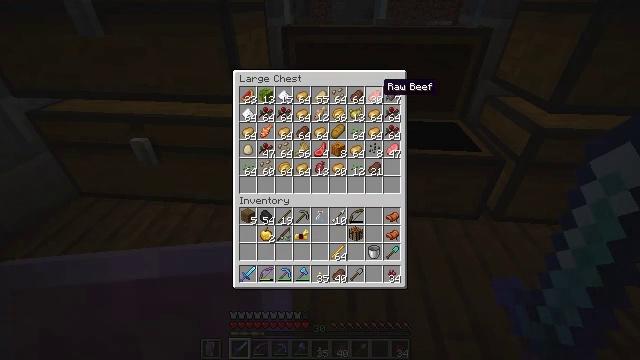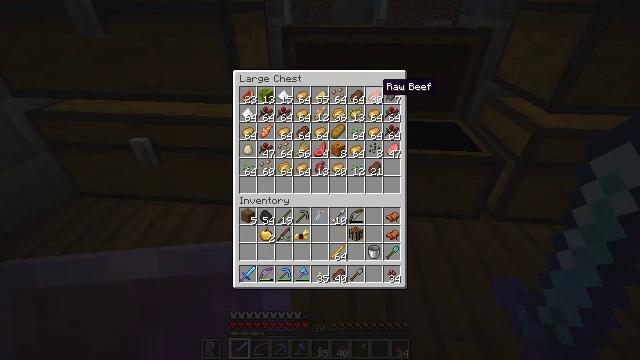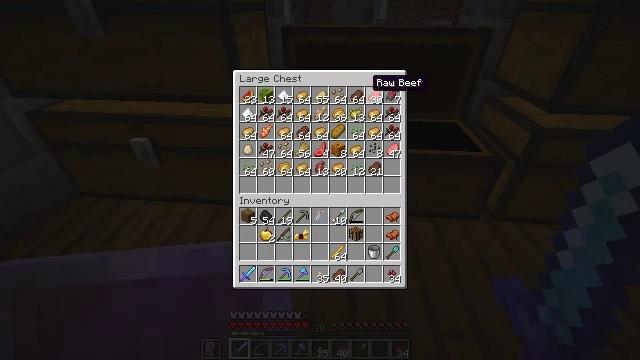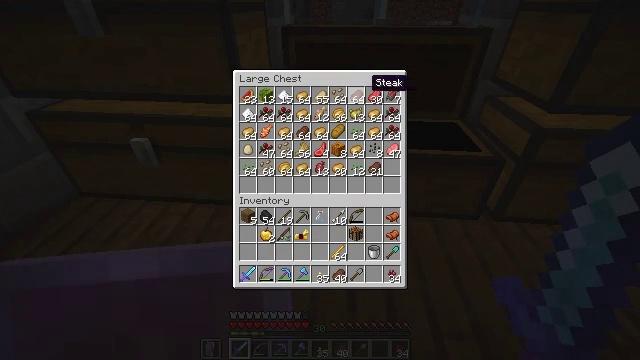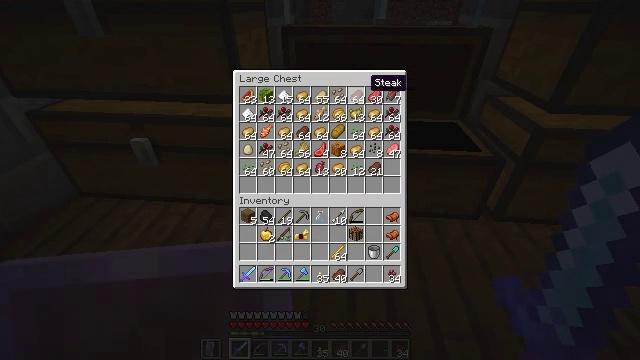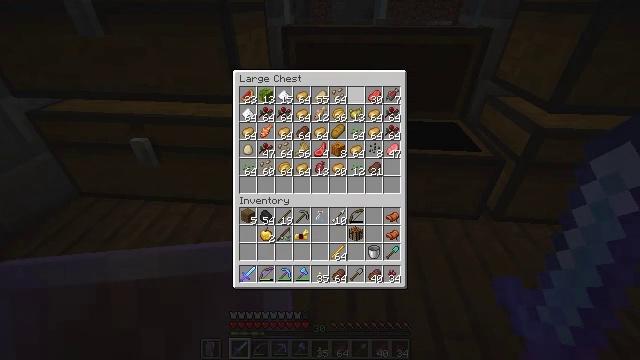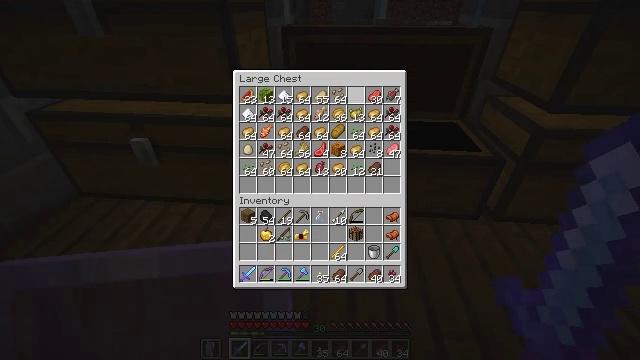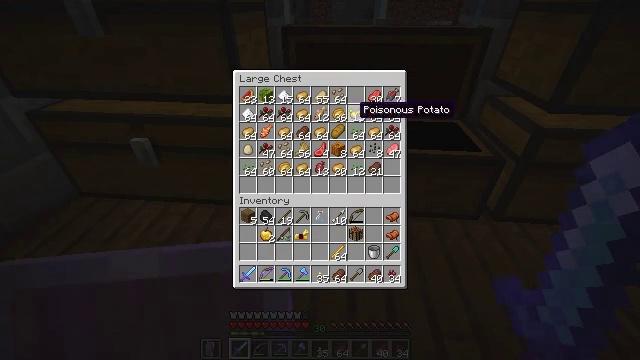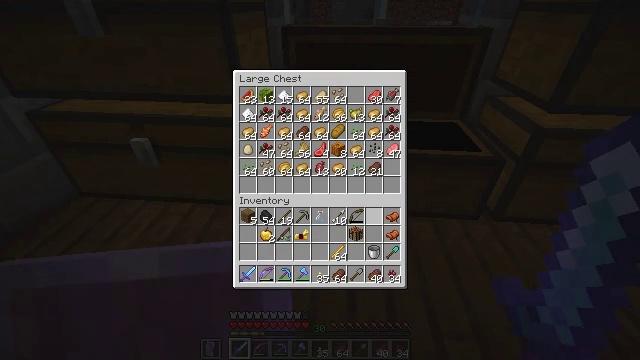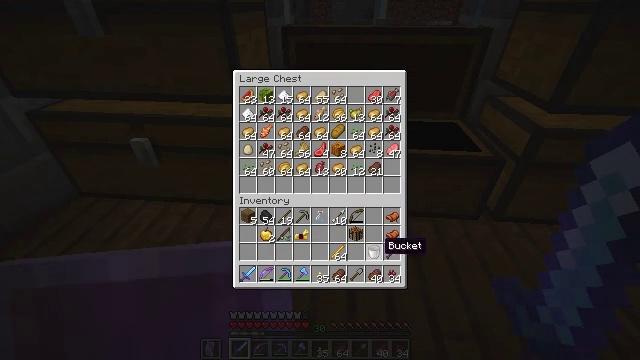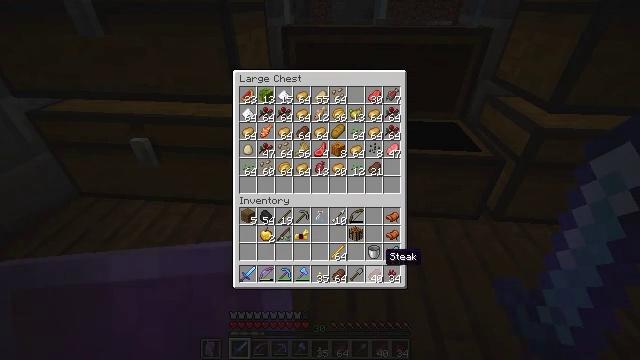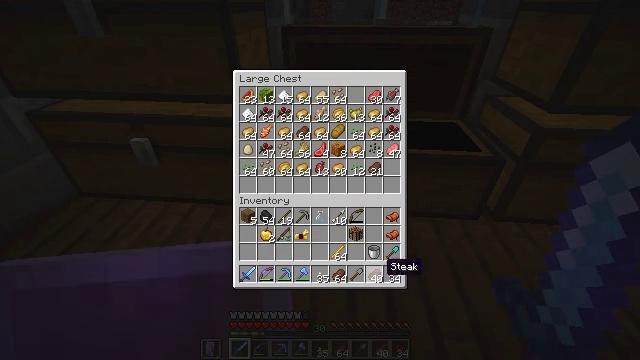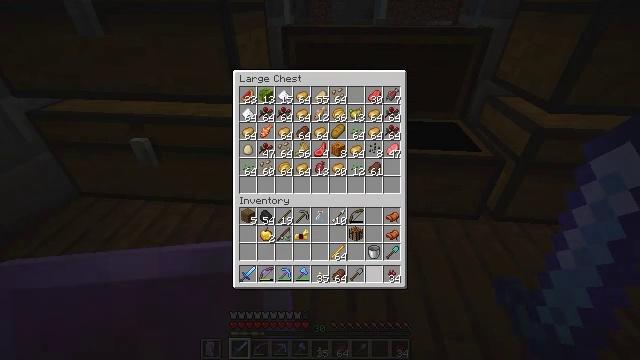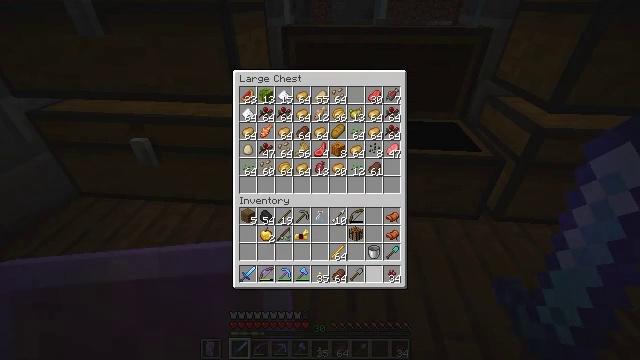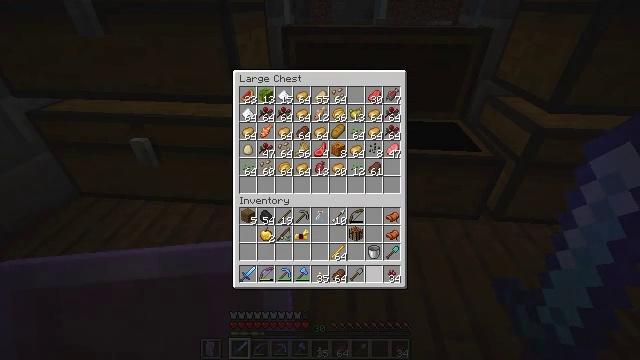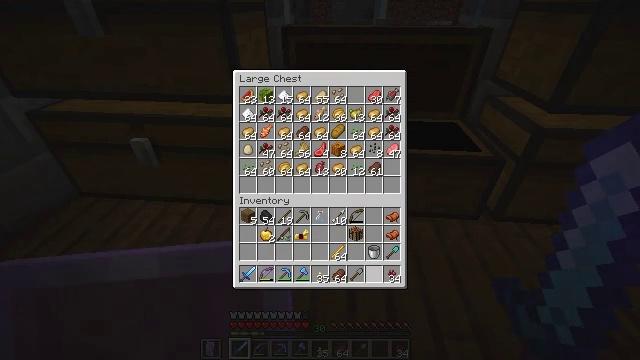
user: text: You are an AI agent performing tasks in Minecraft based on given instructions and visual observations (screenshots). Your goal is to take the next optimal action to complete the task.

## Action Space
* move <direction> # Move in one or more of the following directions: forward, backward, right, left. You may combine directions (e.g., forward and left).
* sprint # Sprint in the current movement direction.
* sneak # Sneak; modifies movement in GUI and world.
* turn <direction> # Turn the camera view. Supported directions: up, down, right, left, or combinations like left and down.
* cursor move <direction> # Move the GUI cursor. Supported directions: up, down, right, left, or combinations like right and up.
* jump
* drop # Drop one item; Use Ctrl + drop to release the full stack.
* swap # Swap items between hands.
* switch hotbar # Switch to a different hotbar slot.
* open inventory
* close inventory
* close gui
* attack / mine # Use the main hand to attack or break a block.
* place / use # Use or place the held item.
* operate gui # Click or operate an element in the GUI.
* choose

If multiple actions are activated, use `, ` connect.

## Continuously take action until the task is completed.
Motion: motion action
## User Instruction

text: Put blaze rod and cobblestones in the crafting grid to make a brewing stand.
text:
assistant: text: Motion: sneak
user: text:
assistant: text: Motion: sneak, cursor move left
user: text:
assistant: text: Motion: sneak
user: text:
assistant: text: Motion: sneak
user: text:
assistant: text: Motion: sneak, operate gui
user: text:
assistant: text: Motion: sneak
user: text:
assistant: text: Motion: sneak, cursor move left and down
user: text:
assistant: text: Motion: sneak, cursor move right and down
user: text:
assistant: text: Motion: sneak, cursor move right and down
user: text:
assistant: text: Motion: sneak, cursor move down
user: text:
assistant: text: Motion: sneak, cursor move down
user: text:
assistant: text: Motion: sneak, operate gui
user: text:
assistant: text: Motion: sneak, operate gui
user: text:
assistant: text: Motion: sneak
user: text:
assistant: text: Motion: sneak
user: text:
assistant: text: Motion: no_op
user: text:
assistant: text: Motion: cursor move up
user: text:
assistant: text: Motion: no_op
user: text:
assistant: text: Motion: cursor move left and up
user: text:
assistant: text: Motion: cursor move up
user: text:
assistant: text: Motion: cursor move up
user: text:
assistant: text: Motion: no_op
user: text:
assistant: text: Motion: no_op
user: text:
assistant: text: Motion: no_op
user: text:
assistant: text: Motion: no_op
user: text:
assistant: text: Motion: no_op
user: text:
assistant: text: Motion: cursor move left and down
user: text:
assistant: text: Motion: cursor move left and down
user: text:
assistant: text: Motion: cursor move left and down
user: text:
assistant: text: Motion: no_op